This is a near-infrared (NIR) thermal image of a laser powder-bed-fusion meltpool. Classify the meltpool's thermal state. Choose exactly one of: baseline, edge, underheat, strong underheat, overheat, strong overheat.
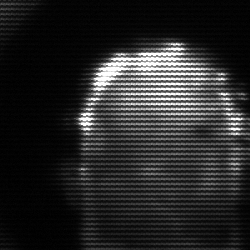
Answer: baseline